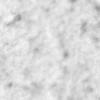
Label: no_change